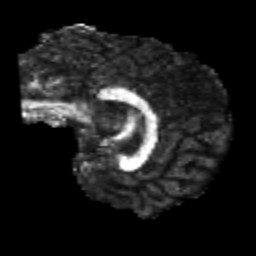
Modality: FA
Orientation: sagittal
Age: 23
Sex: male
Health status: healthy
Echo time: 0.074 s